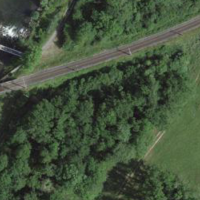
EUNIS habitat code: 41
Species observed at this site:
Turritis glabra